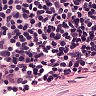
Metastatic tissue present: no